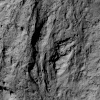
Atmospheric dust classification: not_dusty